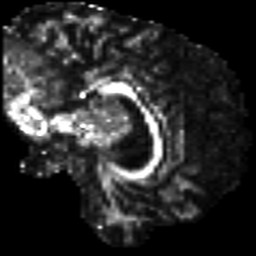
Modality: FA
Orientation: sagittal
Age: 47
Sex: male
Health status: ill
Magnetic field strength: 3 T
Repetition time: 9 s
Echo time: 0.093 s